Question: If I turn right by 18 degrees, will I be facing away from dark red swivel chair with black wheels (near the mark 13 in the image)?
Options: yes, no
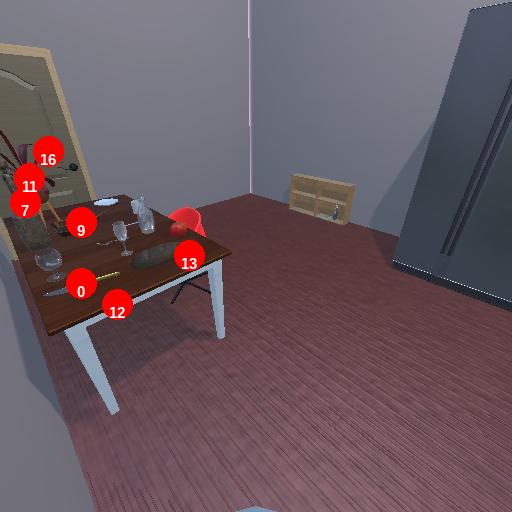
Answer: yes